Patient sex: M
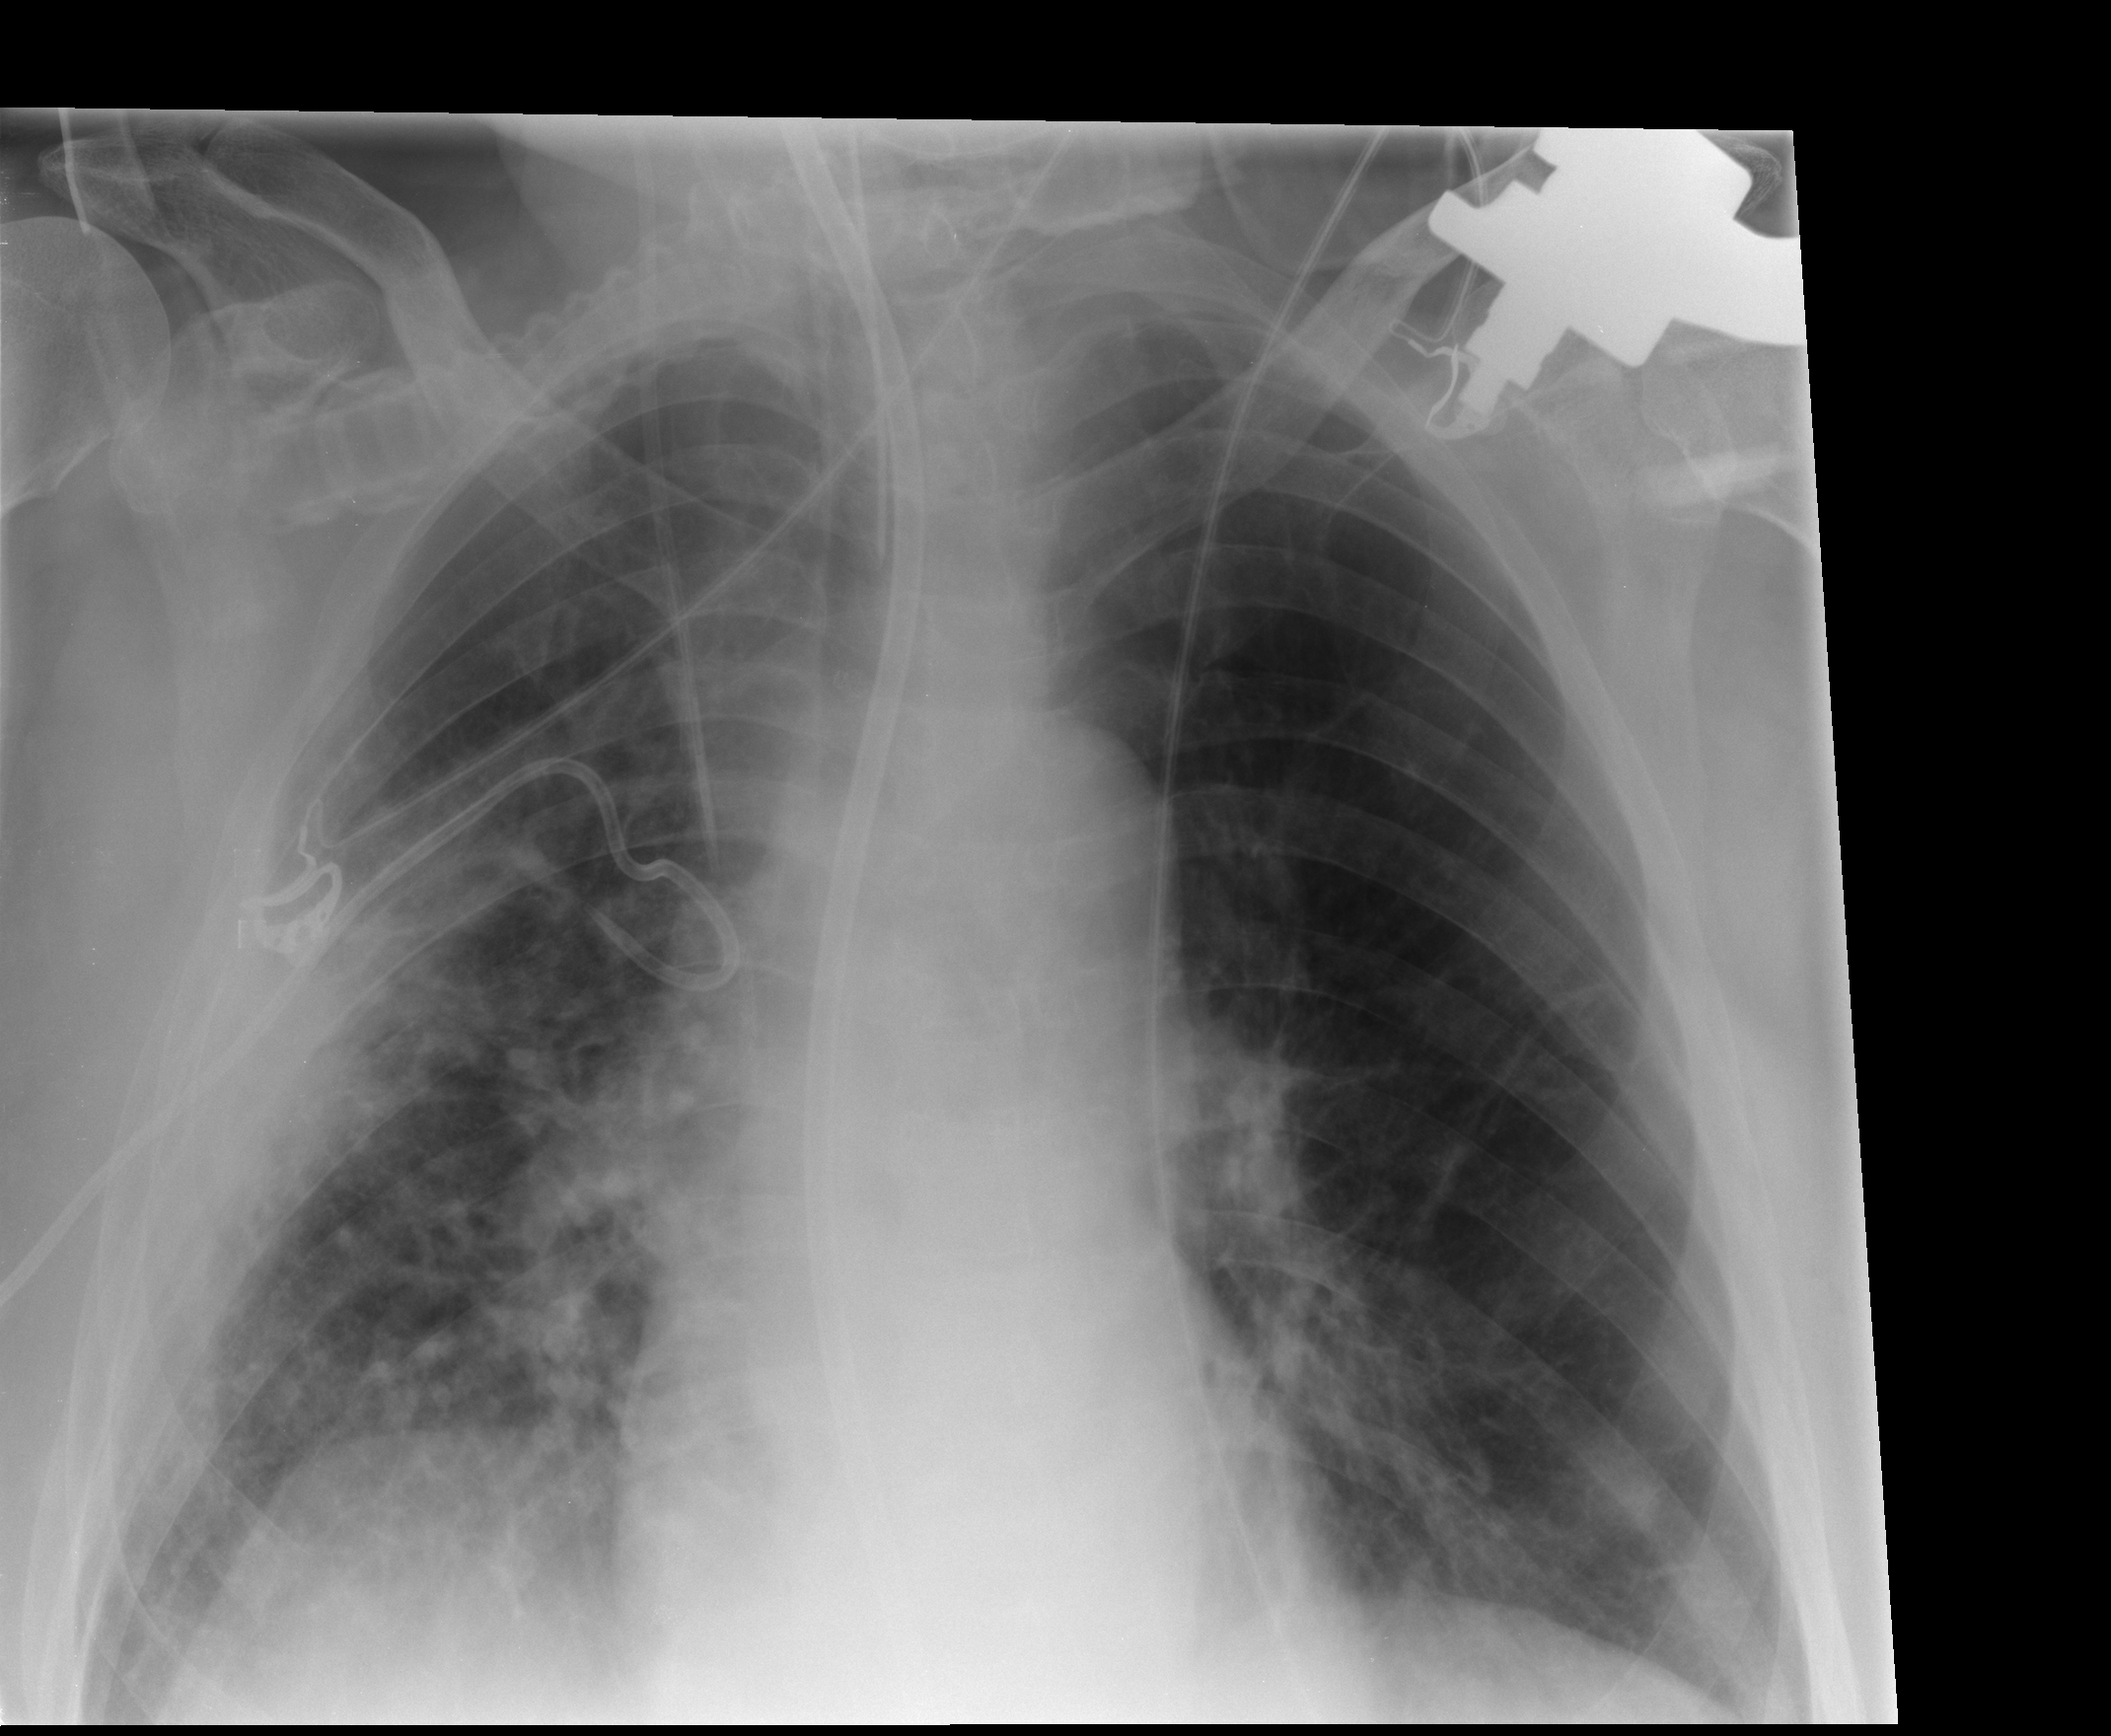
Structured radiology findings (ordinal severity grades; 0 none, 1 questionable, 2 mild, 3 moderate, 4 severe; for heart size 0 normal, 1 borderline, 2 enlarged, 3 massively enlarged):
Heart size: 0
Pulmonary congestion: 0
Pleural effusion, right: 2
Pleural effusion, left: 0
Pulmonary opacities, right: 2
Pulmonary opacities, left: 0
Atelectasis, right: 2
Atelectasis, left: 2